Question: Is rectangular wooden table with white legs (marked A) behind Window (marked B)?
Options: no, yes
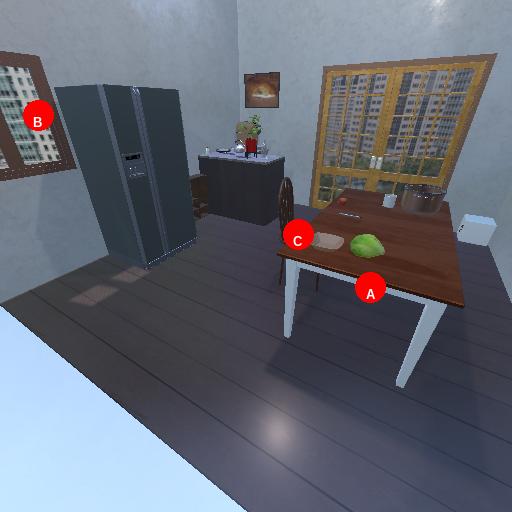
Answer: no